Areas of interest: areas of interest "Shopping Mall"
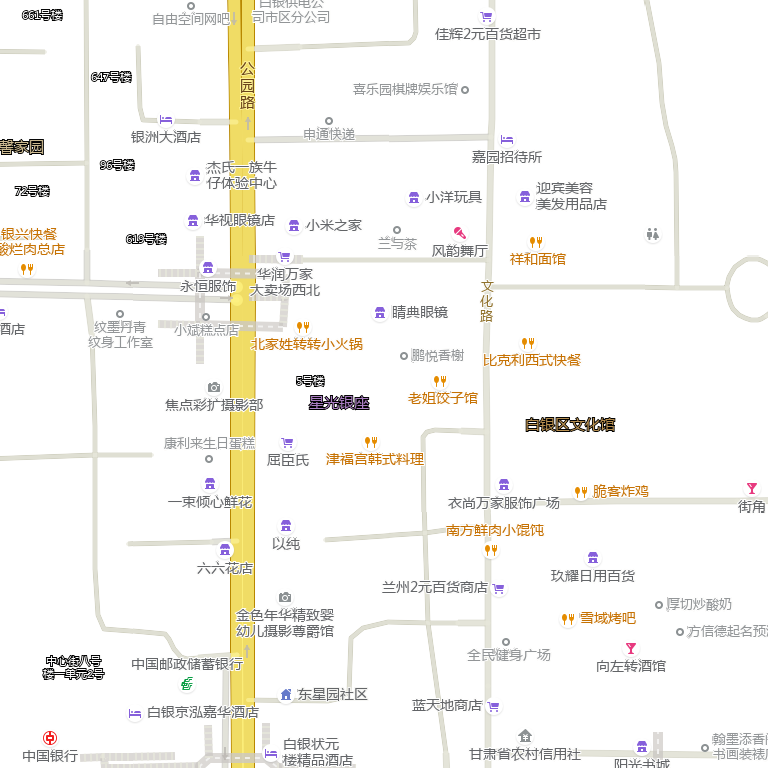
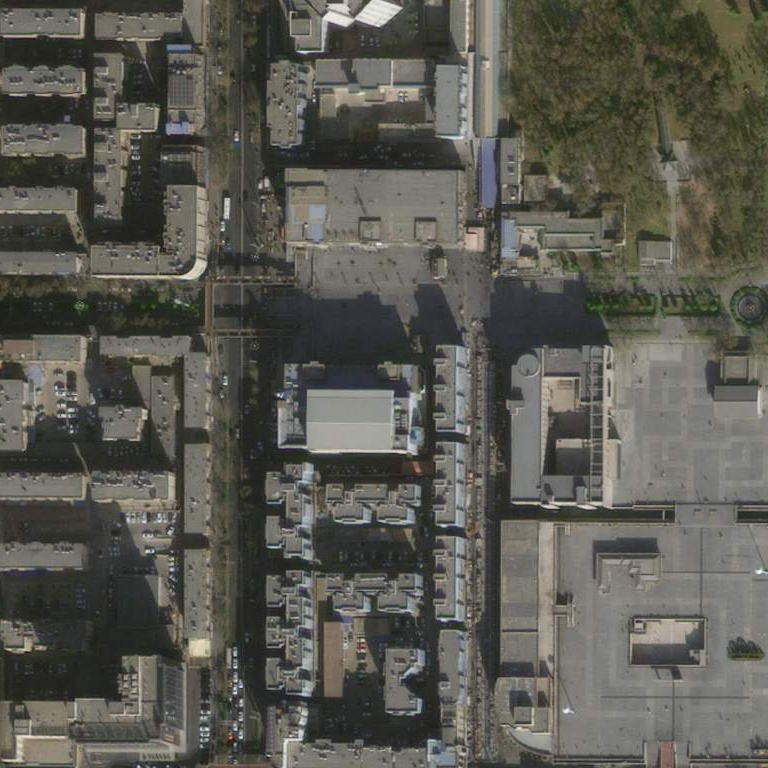